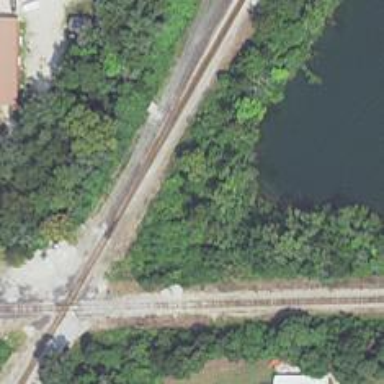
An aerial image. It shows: Railway spur junction.